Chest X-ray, AP view. Patient: 27 years old, sex M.
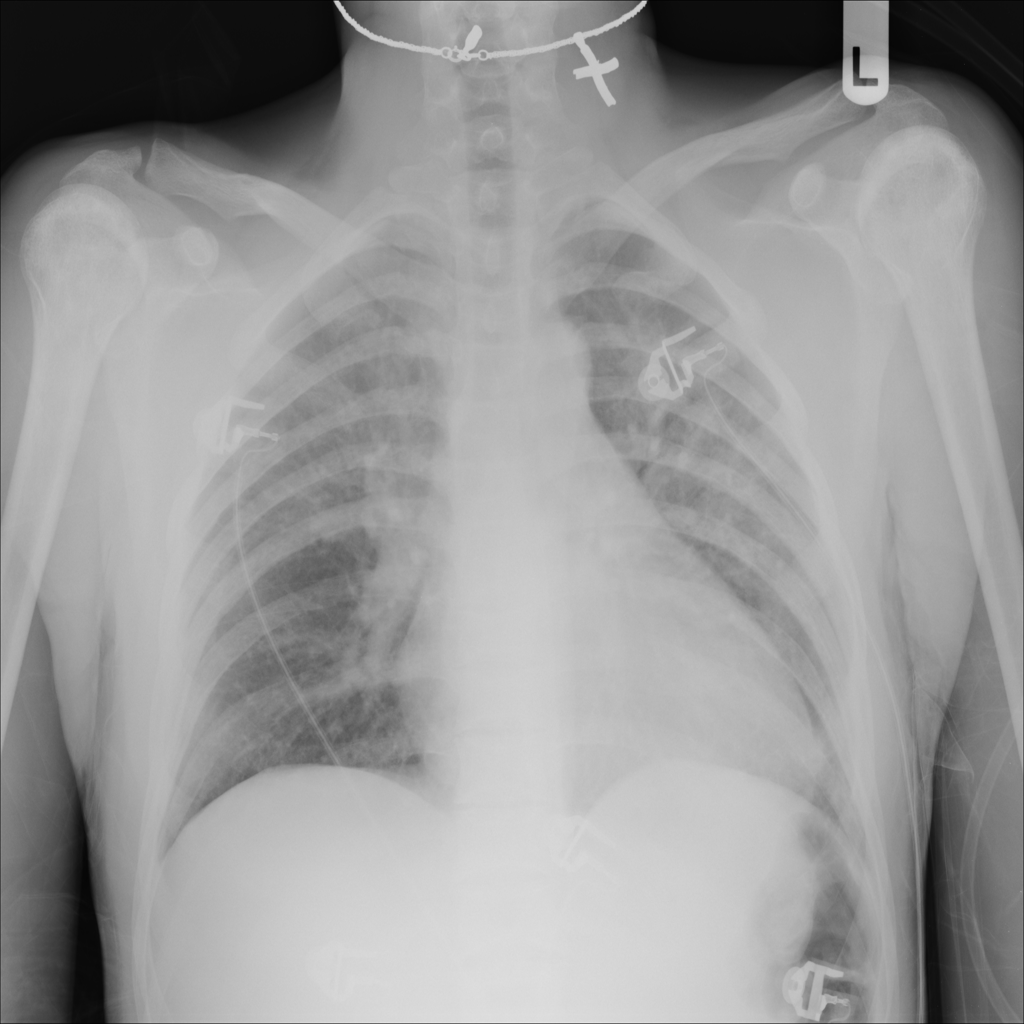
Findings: No Finding